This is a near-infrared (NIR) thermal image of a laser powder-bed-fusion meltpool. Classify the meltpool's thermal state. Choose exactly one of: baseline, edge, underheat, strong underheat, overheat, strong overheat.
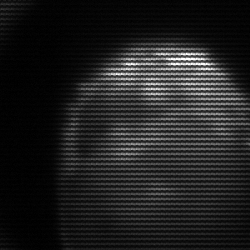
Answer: edge